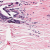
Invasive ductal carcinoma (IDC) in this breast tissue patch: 0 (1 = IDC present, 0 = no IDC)